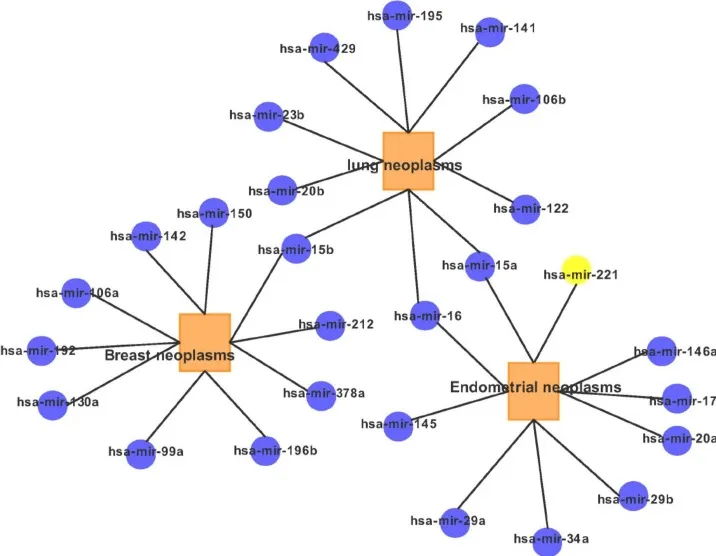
Network of the top 10 predicted associations for the three diseases via MFMDA.
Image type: ophthalmic_imaging (oct)